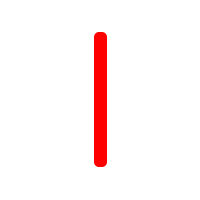
Cursor type: text
OS/theme: linux-google-cursor
Variant: red